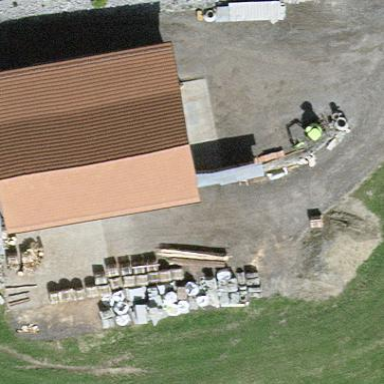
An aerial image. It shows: Shed.